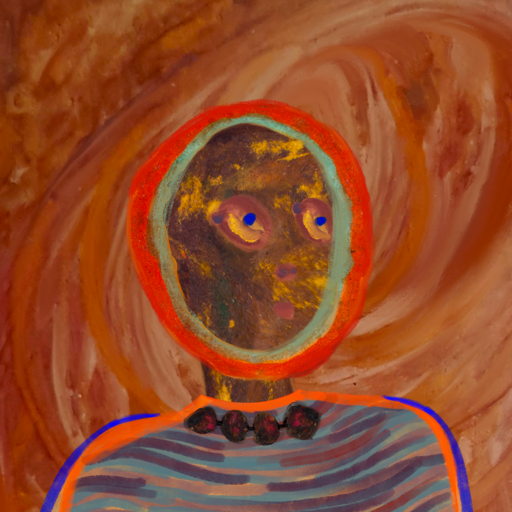
Background: Pious_Lady, Head And Neck Side: Comrade, Face Side: Mother_And_Son_Son, Bust: Experience, Hair Side: Sisters, Head Accessory: Blank, Second Necklace: Blank, Necklace: Mosgoul, Baby: Blank